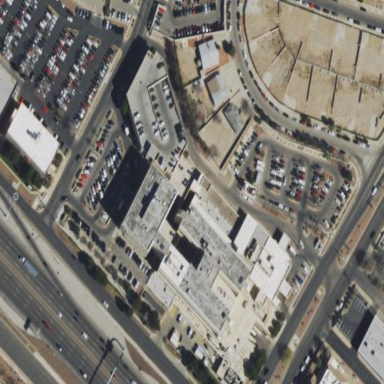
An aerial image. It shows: Healthcare facility identified as hospital.